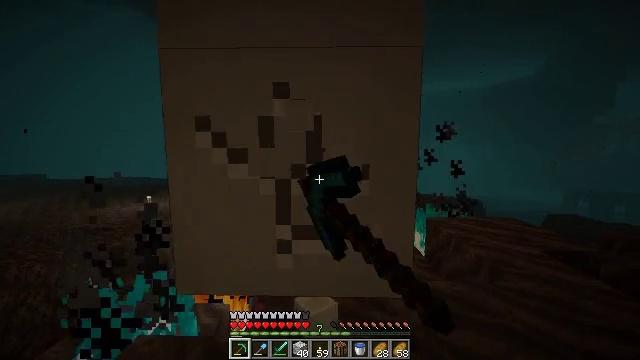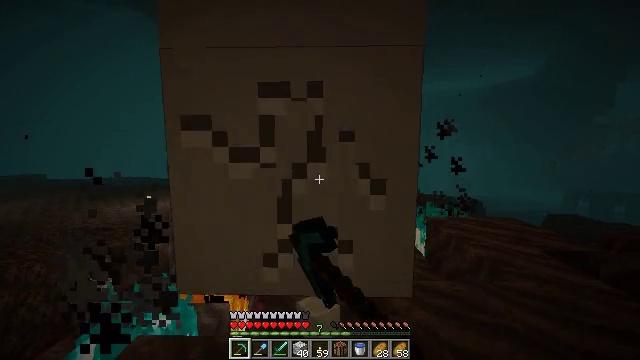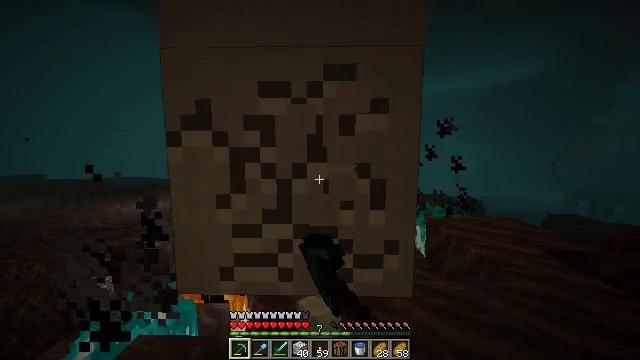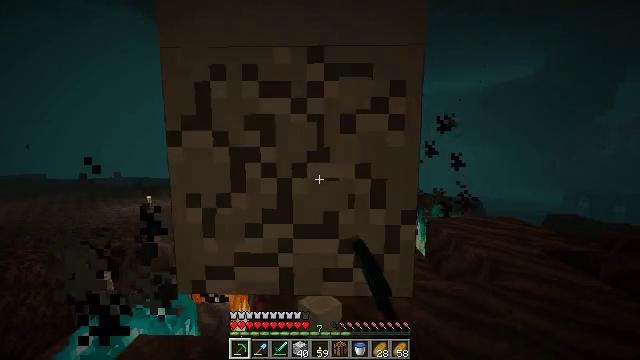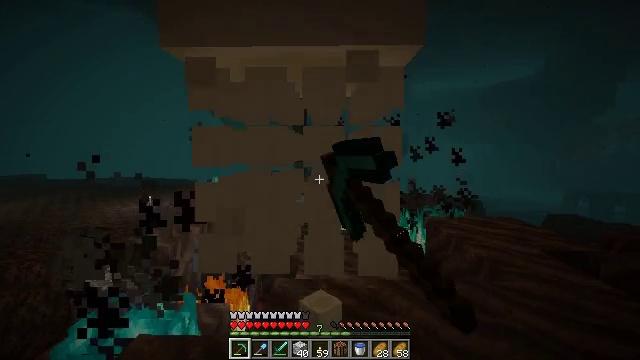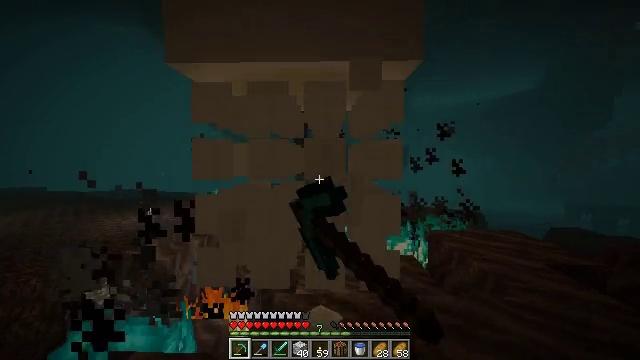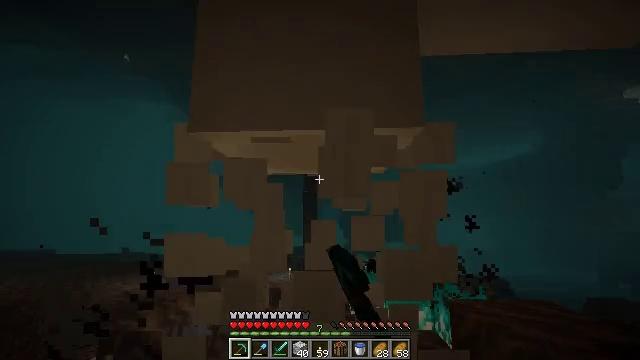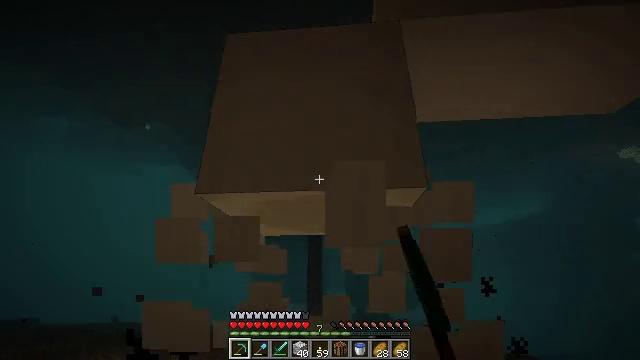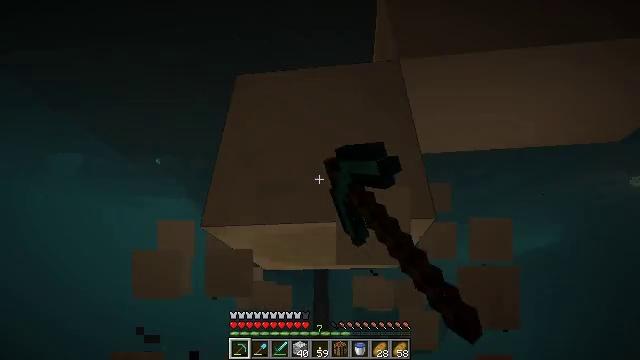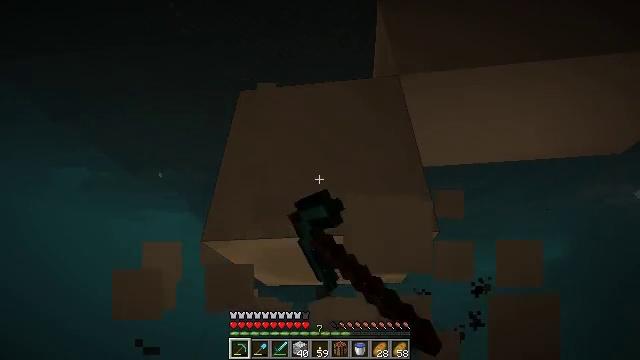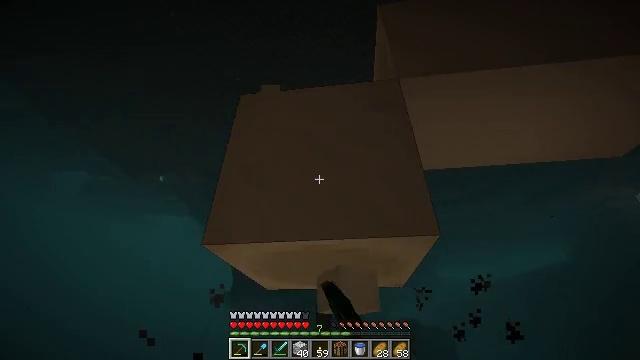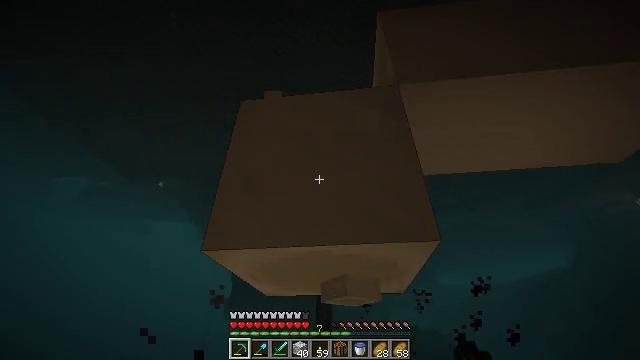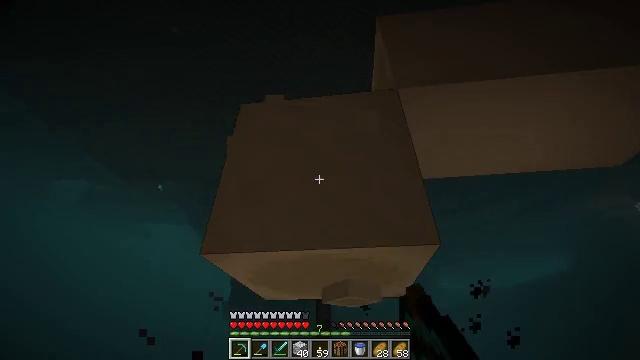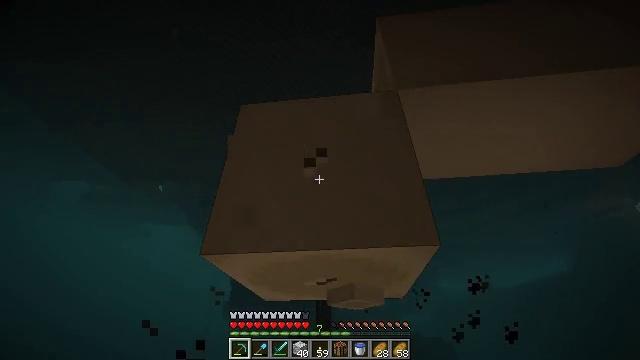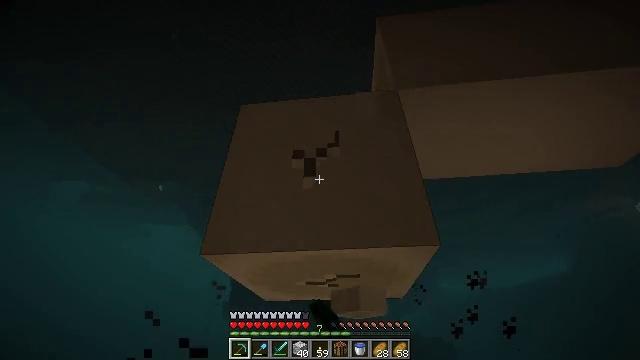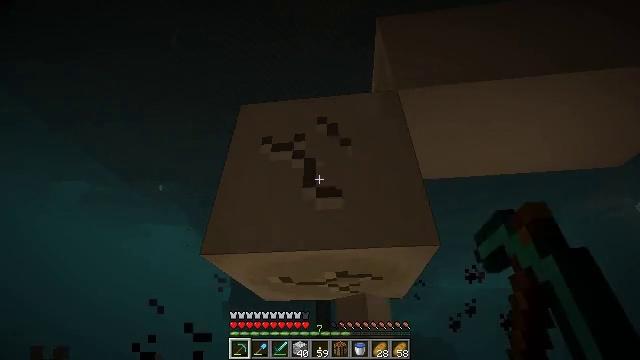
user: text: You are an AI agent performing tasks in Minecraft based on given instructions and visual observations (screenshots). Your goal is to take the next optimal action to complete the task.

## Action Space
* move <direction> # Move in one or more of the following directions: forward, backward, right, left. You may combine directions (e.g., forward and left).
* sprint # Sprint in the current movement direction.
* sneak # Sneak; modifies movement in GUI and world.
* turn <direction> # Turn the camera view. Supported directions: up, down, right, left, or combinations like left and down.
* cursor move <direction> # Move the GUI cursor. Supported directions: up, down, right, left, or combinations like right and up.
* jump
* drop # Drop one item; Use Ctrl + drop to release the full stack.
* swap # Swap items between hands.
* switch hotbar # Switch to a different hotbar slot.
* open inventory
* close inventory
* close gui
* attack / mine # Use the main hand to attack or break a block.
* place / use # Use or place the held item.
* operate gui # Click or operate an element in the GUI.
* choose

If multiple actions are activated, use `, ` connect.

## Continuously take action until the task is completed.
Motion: motion action
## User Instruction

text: Dig up the bone block in the desert or swamp biome.
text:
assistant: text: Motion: attack / mine
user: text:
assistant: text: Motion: attack / mine
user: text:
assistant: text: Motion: attack / mine
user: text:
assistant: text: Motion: attack / mine
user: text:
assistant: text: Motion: turn up, attack / mine
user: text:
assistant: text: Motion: turn left and up, attack / mine
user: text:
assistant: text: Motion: turn left and up, attack / mine
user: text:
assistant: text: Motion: turn left and up, attack / mine
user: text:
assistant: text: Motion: turn up, attack / mine
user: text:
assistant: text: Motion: attack / mine
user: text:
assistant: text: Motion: turn up, attack / mine
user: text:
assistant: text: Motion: attack / mine
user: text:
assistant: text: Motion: attack / mine
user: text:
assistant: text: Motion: attack / mine
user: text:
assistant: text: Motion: attack / mine
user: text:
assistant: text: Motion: attack / mine
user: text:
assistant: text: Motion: attack / mine
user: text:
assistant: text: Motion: turn right, attack / mine
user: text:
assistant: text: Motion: turn right and up, attack / mine
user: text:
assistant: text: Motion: turn right and up, attack / mine
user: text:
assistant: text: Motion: turn right and up, attack / mine
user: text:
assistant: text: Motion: move left, turn right, attack / mine
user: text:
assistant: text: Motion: move left, attack / mine
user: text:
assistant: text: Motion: move left, attack / mine
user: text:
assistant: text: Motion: attack / mine
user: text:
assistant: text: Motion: attack / mine
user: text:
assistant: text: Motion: attack / mine
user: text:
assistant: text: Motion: turn right, attack / mine
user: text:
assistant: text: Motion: turn right, attack / mine
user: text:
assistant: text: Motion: attack / mine